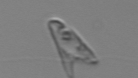
Label: Chrysochromulina_lanceolata